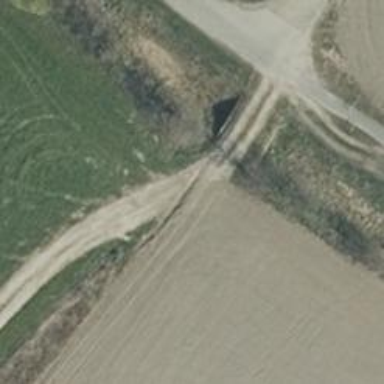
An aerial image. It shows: Track with grade 4 tracktype.